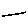
Label: line